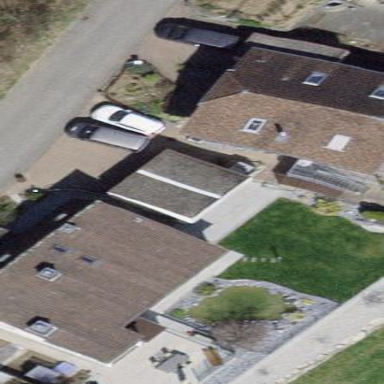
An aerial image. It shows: Simple house.